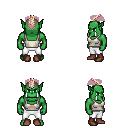
a pixel art fantasy rpg character, male body template, orc, green skin, white pirate shirt, white pants, white blonde short mohawk hairstyle, brown shoes, four views (front, back, left, right), 2x2 character sprite sheet, small pixel art, hard edges, no anti-aliasing